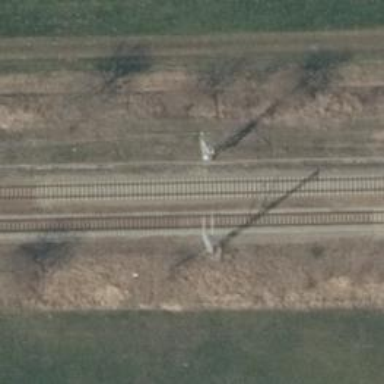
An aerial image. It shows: Railway milestone with catenary mast.